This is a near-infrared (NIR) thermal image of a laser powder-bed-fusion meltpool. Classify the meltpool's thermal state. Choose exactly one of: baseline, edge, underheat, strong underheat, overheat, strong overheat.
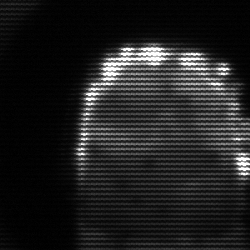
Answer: baseline